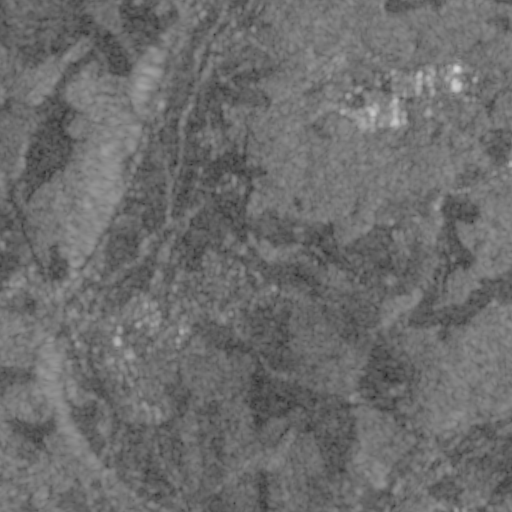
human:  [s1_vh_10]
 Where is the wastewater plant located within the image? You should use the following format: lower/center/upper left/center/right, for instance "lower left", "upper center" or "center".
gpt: The wastewater plant is located in the lower left of the image.
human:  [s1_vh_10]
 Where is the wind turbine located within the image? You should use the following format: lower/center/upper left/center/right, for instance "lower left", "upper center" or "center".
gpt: The wind turbine is located in the upper left of the image.
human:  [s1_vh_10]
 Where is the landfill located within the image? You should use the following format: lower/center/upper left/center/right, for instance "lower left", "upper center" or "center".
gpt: There is no landfill in the image.

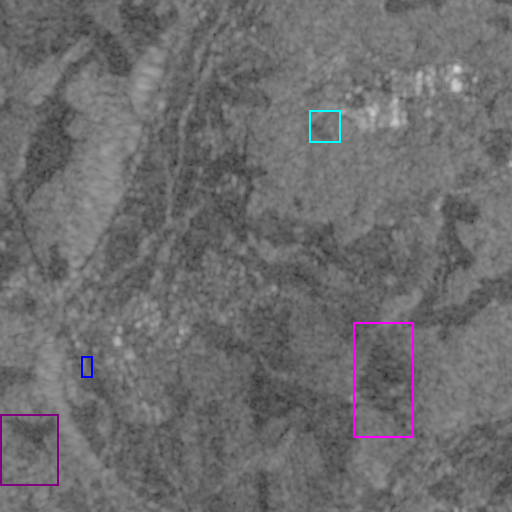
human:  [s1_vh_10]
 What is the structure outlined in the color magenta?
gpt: The structure outlined in magenta is a crop field.
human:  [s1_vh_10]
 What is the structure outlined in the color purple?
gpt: The structure outlined in purple is a park.
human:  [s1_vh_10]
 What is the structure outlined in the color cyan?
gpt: The structure outlined in cyan is a parking lot.
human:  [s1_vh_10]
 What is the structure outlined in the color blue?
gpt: The structure outlined in blue is a wastewater plant.
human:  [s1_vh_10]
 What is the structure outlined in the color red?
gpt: There is no red outline.